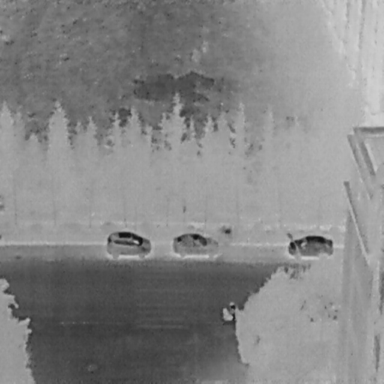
There are three Cars in the infrared image.